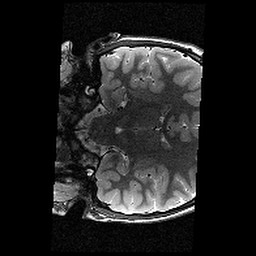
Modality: T2w
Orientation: coronal
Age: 9
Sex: female
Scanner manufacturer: siemens
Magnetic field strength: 3 T
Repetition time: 9.23 s
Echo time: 0.067 s